Question: I've got a simple plot with the year on the x axis and population on the y axis. Why does the year have decimal at the end of it? I'm not sure how to format this. It's a numeric in a data frame.
'''
dput(head(that[,c("year","pop")]))
structure(list(year = c(2010, 2011, 2012, 2013, 2014, 2015),
pop = c(<PHONE>, <PHONE>, <PHONE>, <PHONE>, <PHONE>, <PHONE>
)), row.names = c("1", "2", "3", "4", "5", "6"), class = "data.frame")
ggplot(that, aes(year, pop)) +
geom_point() +
geom_smooth(method = "lm", se = FALSE )
'''

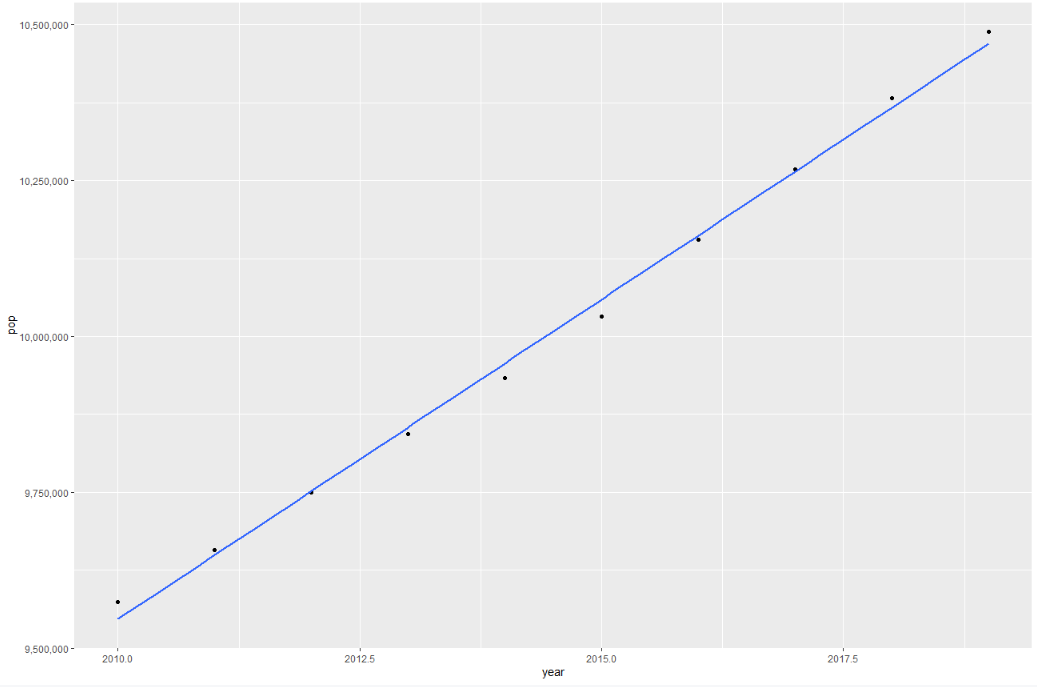
Answer: You can control the axis breaks (and labels) with 'scale_x_continuous'. Try this:
'''
ggplot(that, aes(year, pop)) +
geom_point() +
geom_smooth(method = "lm", se = FALSE) +
scale_x_continuous(breaks = seq(ceiling(min(that$year)), floor(max(that$year)), by = 2))
'''
I use 'ceiling' and 'floor' to round the numbers, and to push them "inward" on the plot (if fractional). 'by=2' is arbitrary, it depends on your data. If you need this to be dynamic (various ranges), then 'seq(from, to, length.out=)' makes sense, but it can lead to fractional years, so you need to do some "math" and logic to determine a reasonable 'by=' instead, such as
'''
diff(range(that$year))
# [1] 5
diff(range(that$year)) / 4
# [1] 1.25
yearby <- round(diff(range(that$year)) / 4) # assuming you want "4"-ish ticks, more or less
ggplot(that, aes(year, pop)) +
geom_point() +
geom_smooth(method = "lm", se = FALSE) +
scale_x_continuous(breaks = seq(ceiling(min(that$year)), floor(max(that$year)), by = yearby))
'''